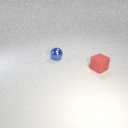
small red rubber cube to the right of small blue metal sphere